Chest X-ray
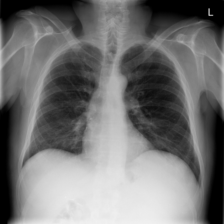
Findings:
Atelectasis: negative
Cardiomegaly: negative
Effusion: negative
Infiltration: negative
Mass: negative
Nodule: negative
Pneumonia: negative
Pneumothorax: negative
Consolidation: negative
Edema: negative
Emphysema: negative
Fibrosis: negative
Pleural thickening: negative
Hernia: negative